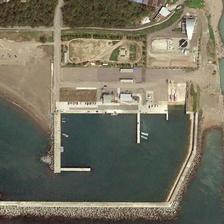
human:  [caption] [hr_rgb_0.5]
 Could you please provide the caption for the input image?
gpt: several boats are in a port near many green trees and some buildings .

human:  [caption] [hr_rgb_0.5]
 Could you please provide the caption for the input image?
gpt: several boats are in a port near many green trees and some buildings .

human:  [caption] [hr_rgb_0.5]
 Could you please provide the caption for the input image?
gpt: several boats are in a port near many green trees and some buildings .

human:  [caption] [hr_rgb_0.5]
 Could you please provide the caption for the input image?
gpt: several boats are in a port near many green trees and some buildings .

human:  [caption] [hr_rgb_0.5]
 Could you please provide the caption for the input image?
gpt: several boats are in a port near many green trees and some buildings .